Field crop: maize
Growth stage: 2
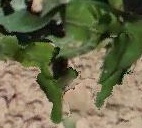
Species: maize